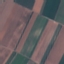
Label: AnnualCrop